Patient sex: M
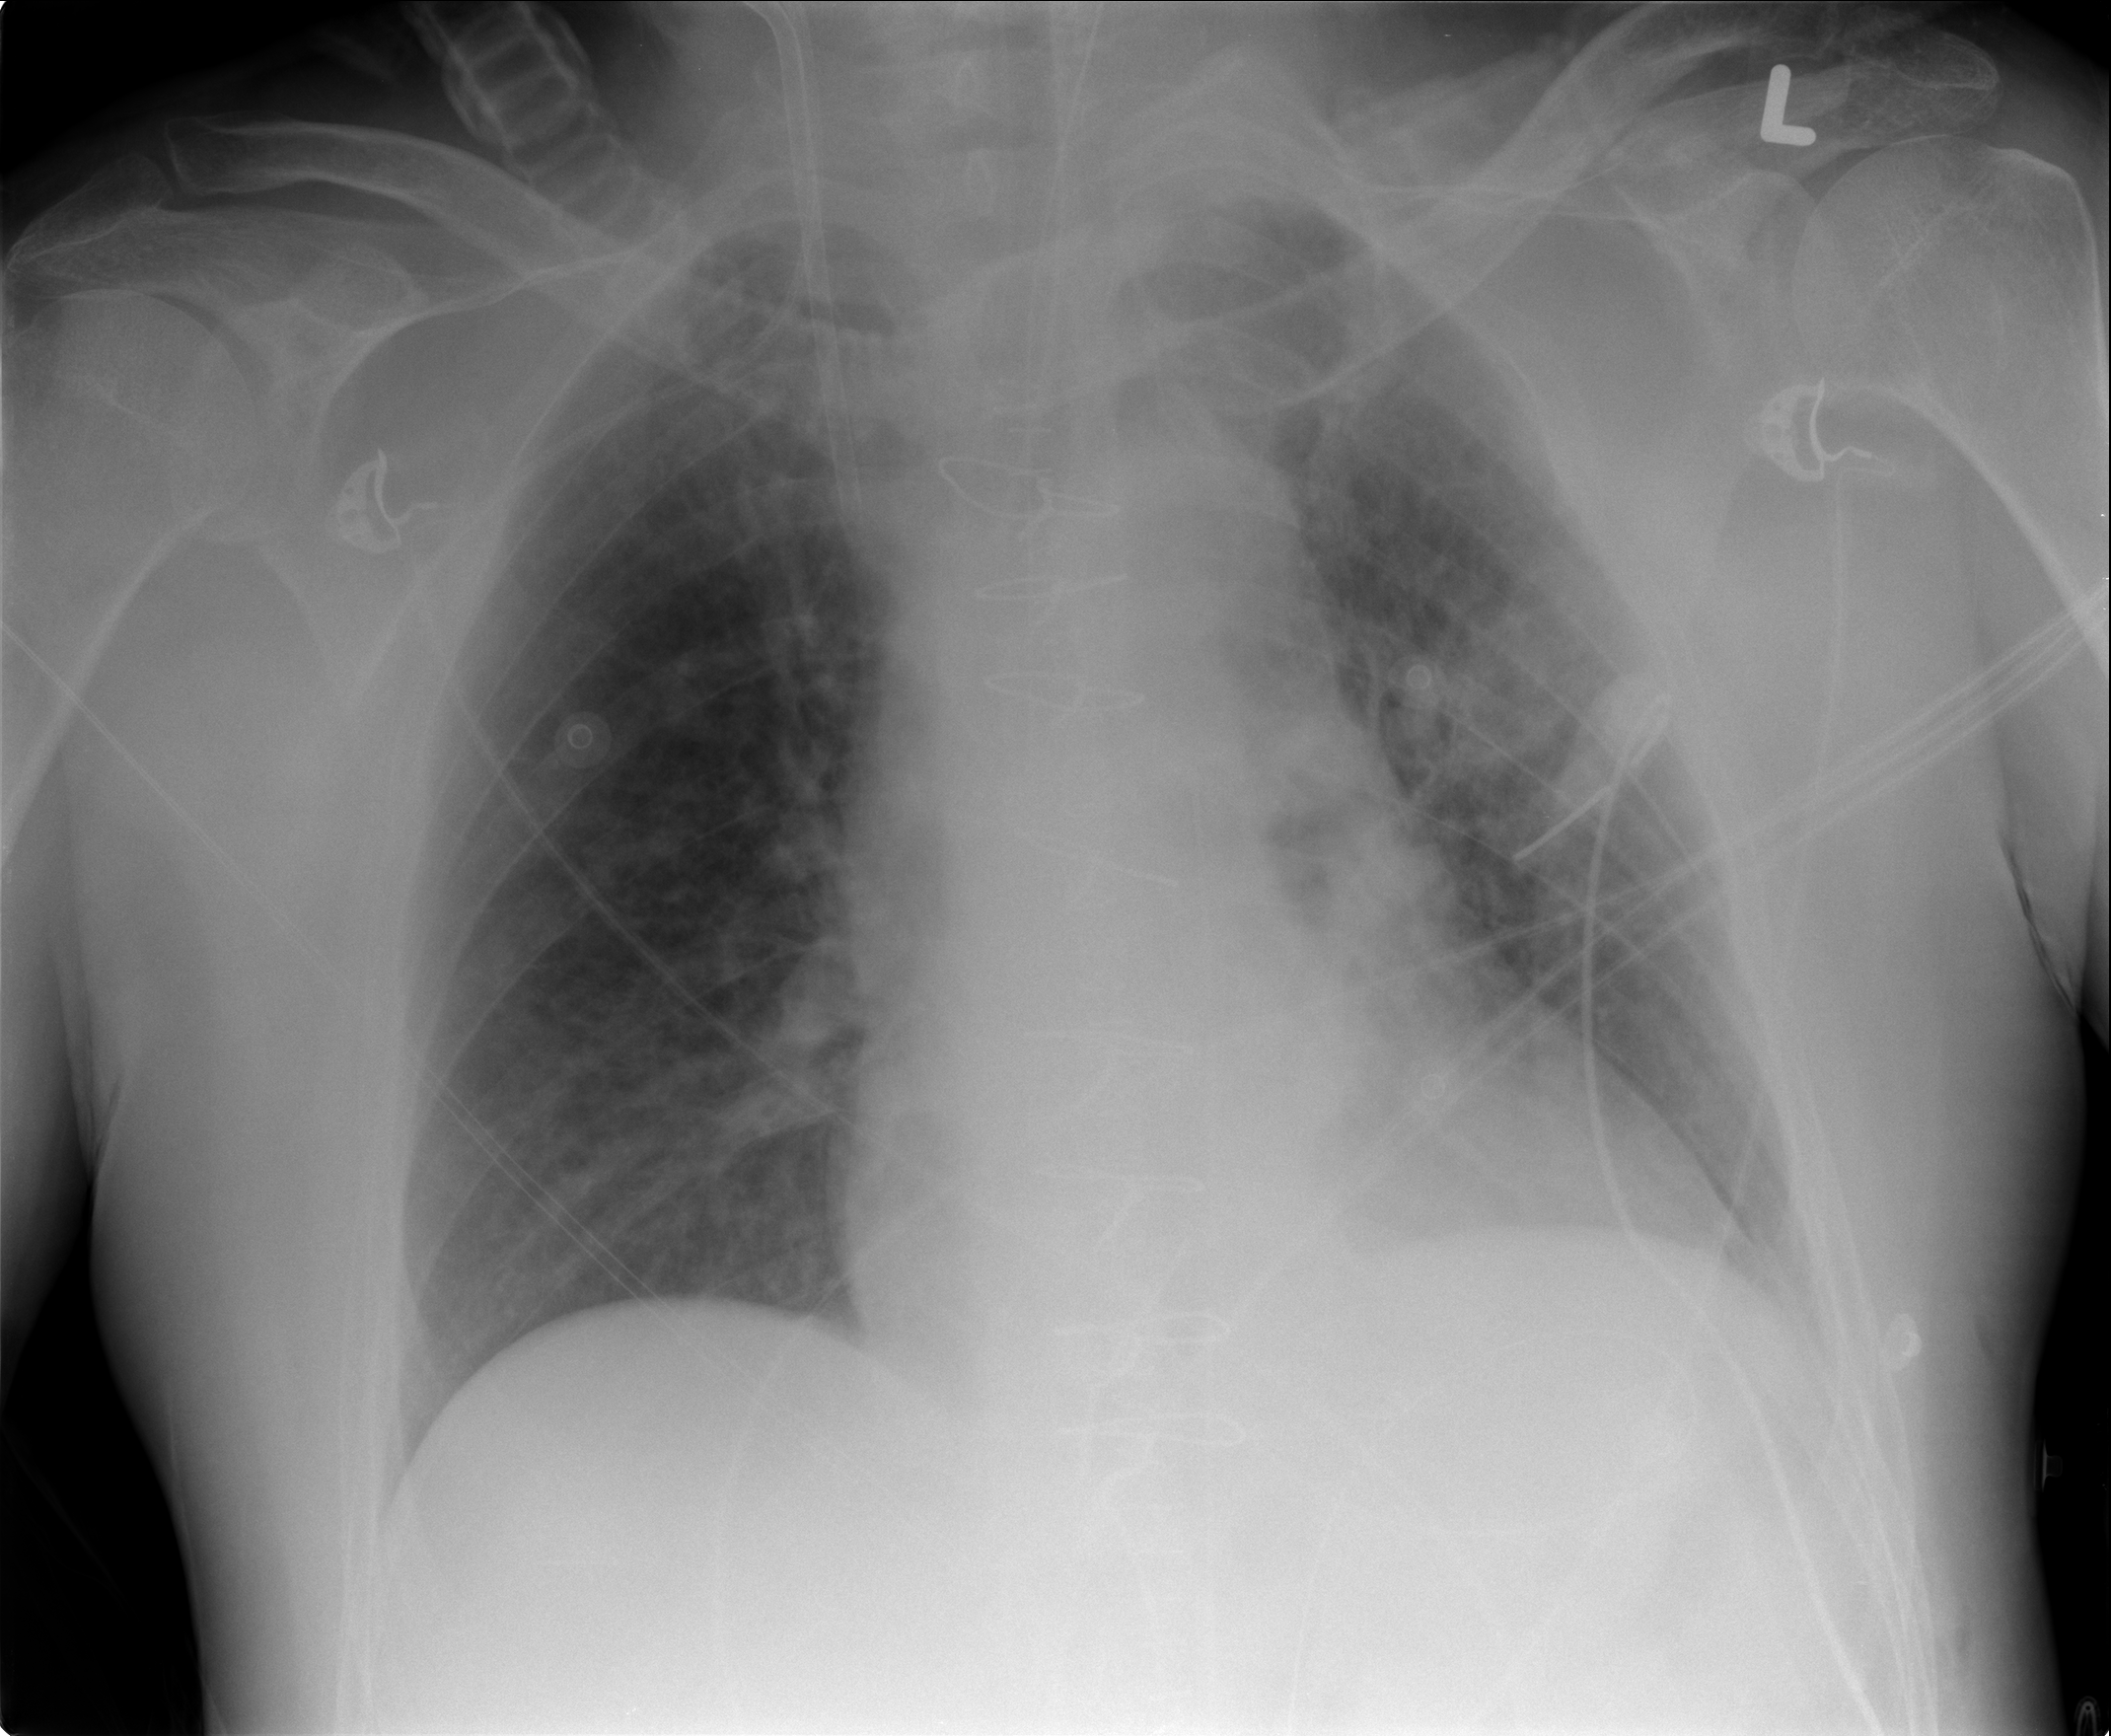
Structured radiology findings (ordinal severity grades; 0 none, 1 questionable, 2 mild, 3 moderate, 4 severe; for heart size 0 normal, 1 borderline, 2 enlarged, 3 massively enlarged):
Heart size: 1
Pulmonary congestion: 2
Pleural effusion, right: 0
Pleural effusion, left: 0
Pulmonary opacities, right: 0
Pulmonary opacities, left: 0
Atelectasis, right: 0
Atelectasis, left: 2